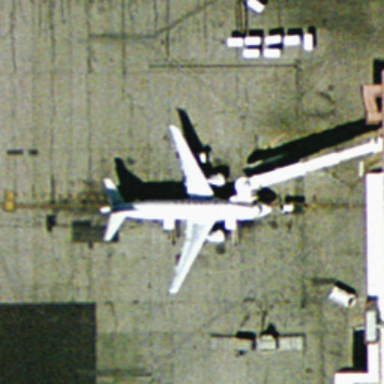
There is a white airplane at the airport .